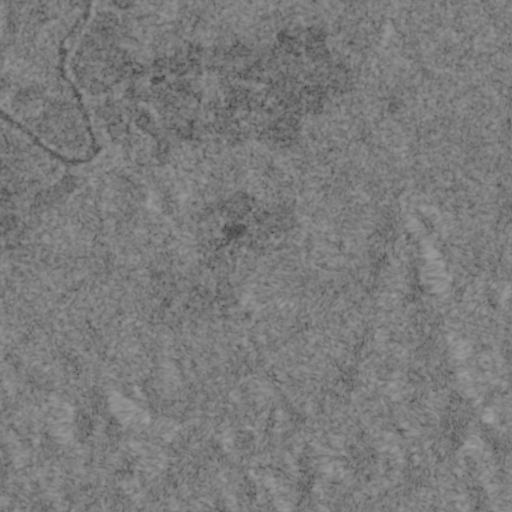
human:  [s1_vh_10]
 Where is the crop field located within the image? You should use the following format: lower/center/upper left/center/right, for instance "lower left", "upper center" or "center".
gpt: The crop field is located in the center of the image.
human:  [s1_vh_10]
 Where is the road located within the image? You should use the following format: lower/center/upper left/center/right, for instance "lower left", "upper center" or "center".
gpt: There is no road in the image.

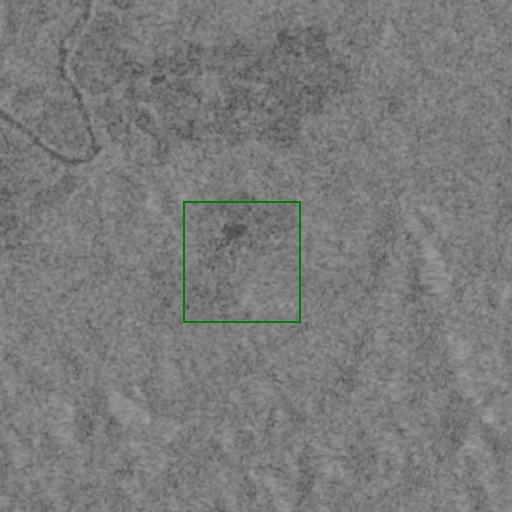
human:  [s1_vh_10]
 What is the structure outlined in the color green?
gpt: The structure outlined in green is a crop field.
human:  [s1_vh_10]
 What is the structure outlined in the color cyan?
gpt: There is no cyan outline.